Current action and preconditions to check: path_clear

Your task: For each precondition in the list above, predict whether it will hold at this action.

Consider the current scene as observed from the mobile robot's camera, and analyze the predicted future states of all dynamic agents (e.g., people, animals, vehicles, or any moving entities) within the NEXT SECOND.

IMPORTANT: Only answer "very likely" if you are absolutely certain—based on strong, clear evidence—that a dynamic agent will violate the precondition in the predicted future state. Do NOT answer "very likely" for unlikely, ambiguous, or low-probability risks.

Ask yourself for each precondition: Is there a high probability, with clear and convincing evidence, that the predicted future states of any dynamic agent will interfere with the predicted future state of the currently executing action within the NEXT SECOND, causing that precondition to fail?

Assess the risk level based on these predictions. Use "likely" or "very likely" if motions create a clear risk of interference.

Use "neutral" or "improbable" if agents are nearby but their predicted paths are clearly diverging or non-conflicting.

Failure Risk Categories: "very improbable", "improbable", "neutral", "likely", "very likely"

Answer Format: Output ONLY the probability_of_failure value from these categories: "very improbable", "improbable", "neutral", "likely", "very likely"

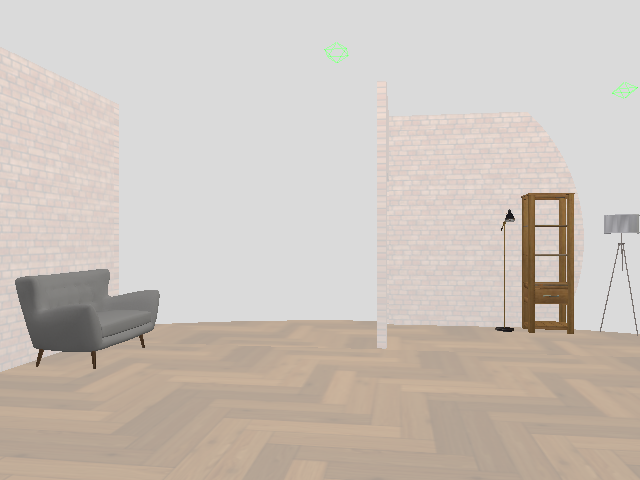

Answer: very improbable